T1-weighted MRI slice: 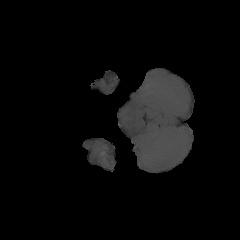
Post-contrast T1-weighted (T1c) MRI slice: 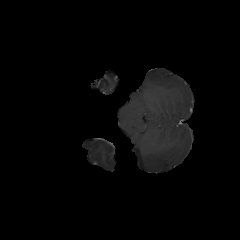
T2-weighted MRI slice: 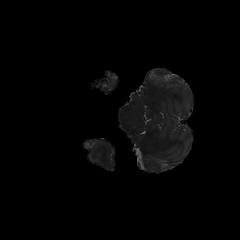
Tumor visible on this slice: no